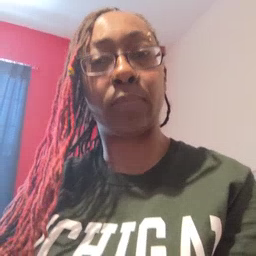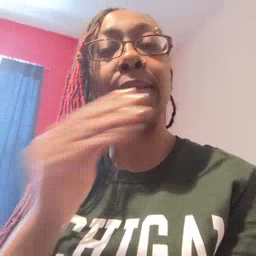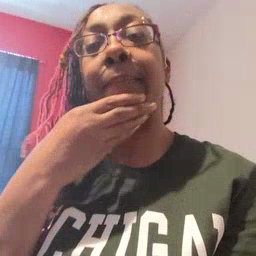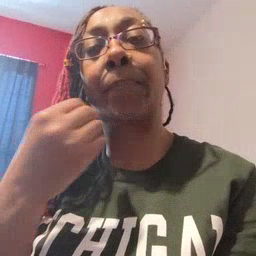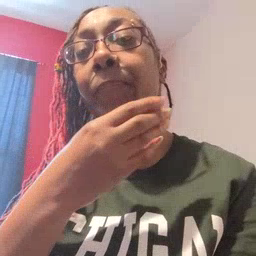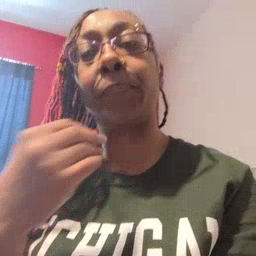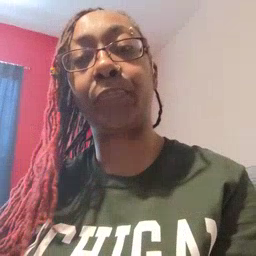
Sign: napkin